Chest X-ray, PA view. Patient: 67 years old, sex M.
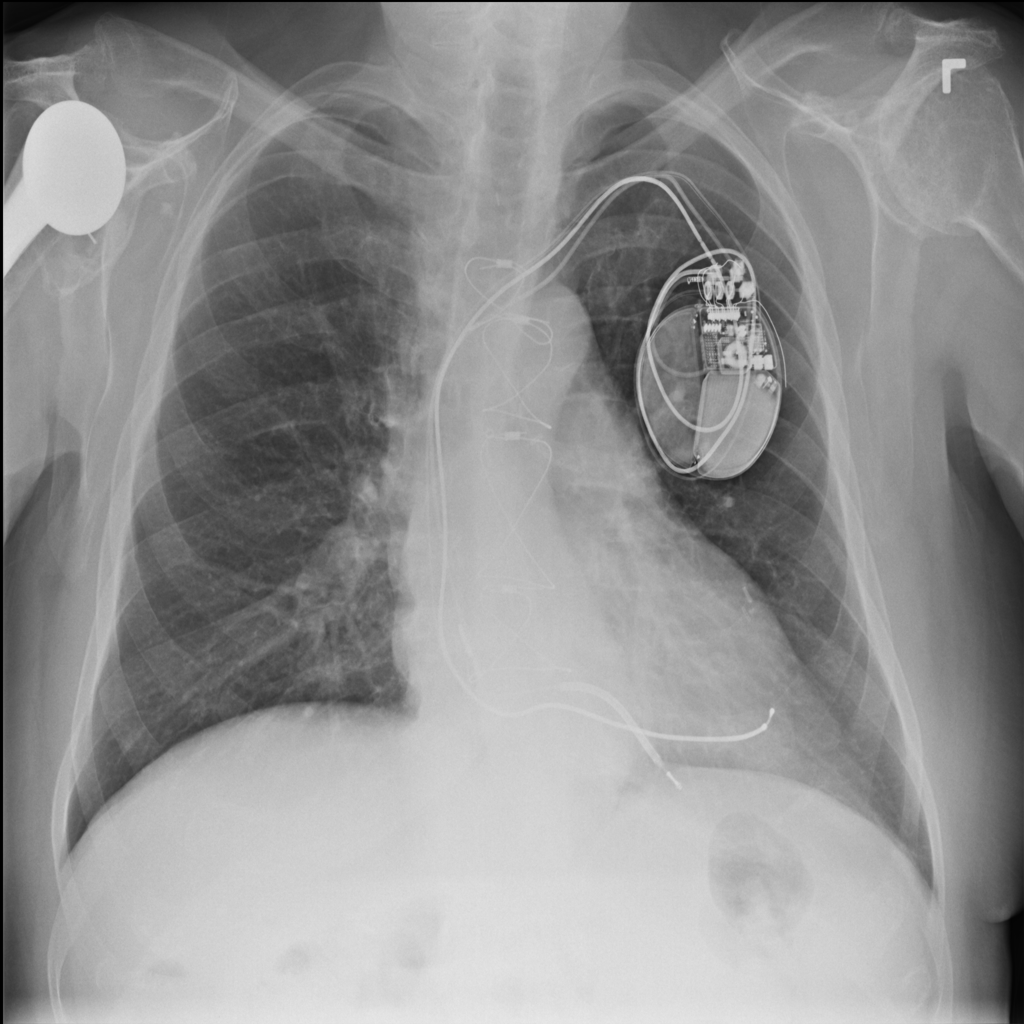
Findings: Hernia